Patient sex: M
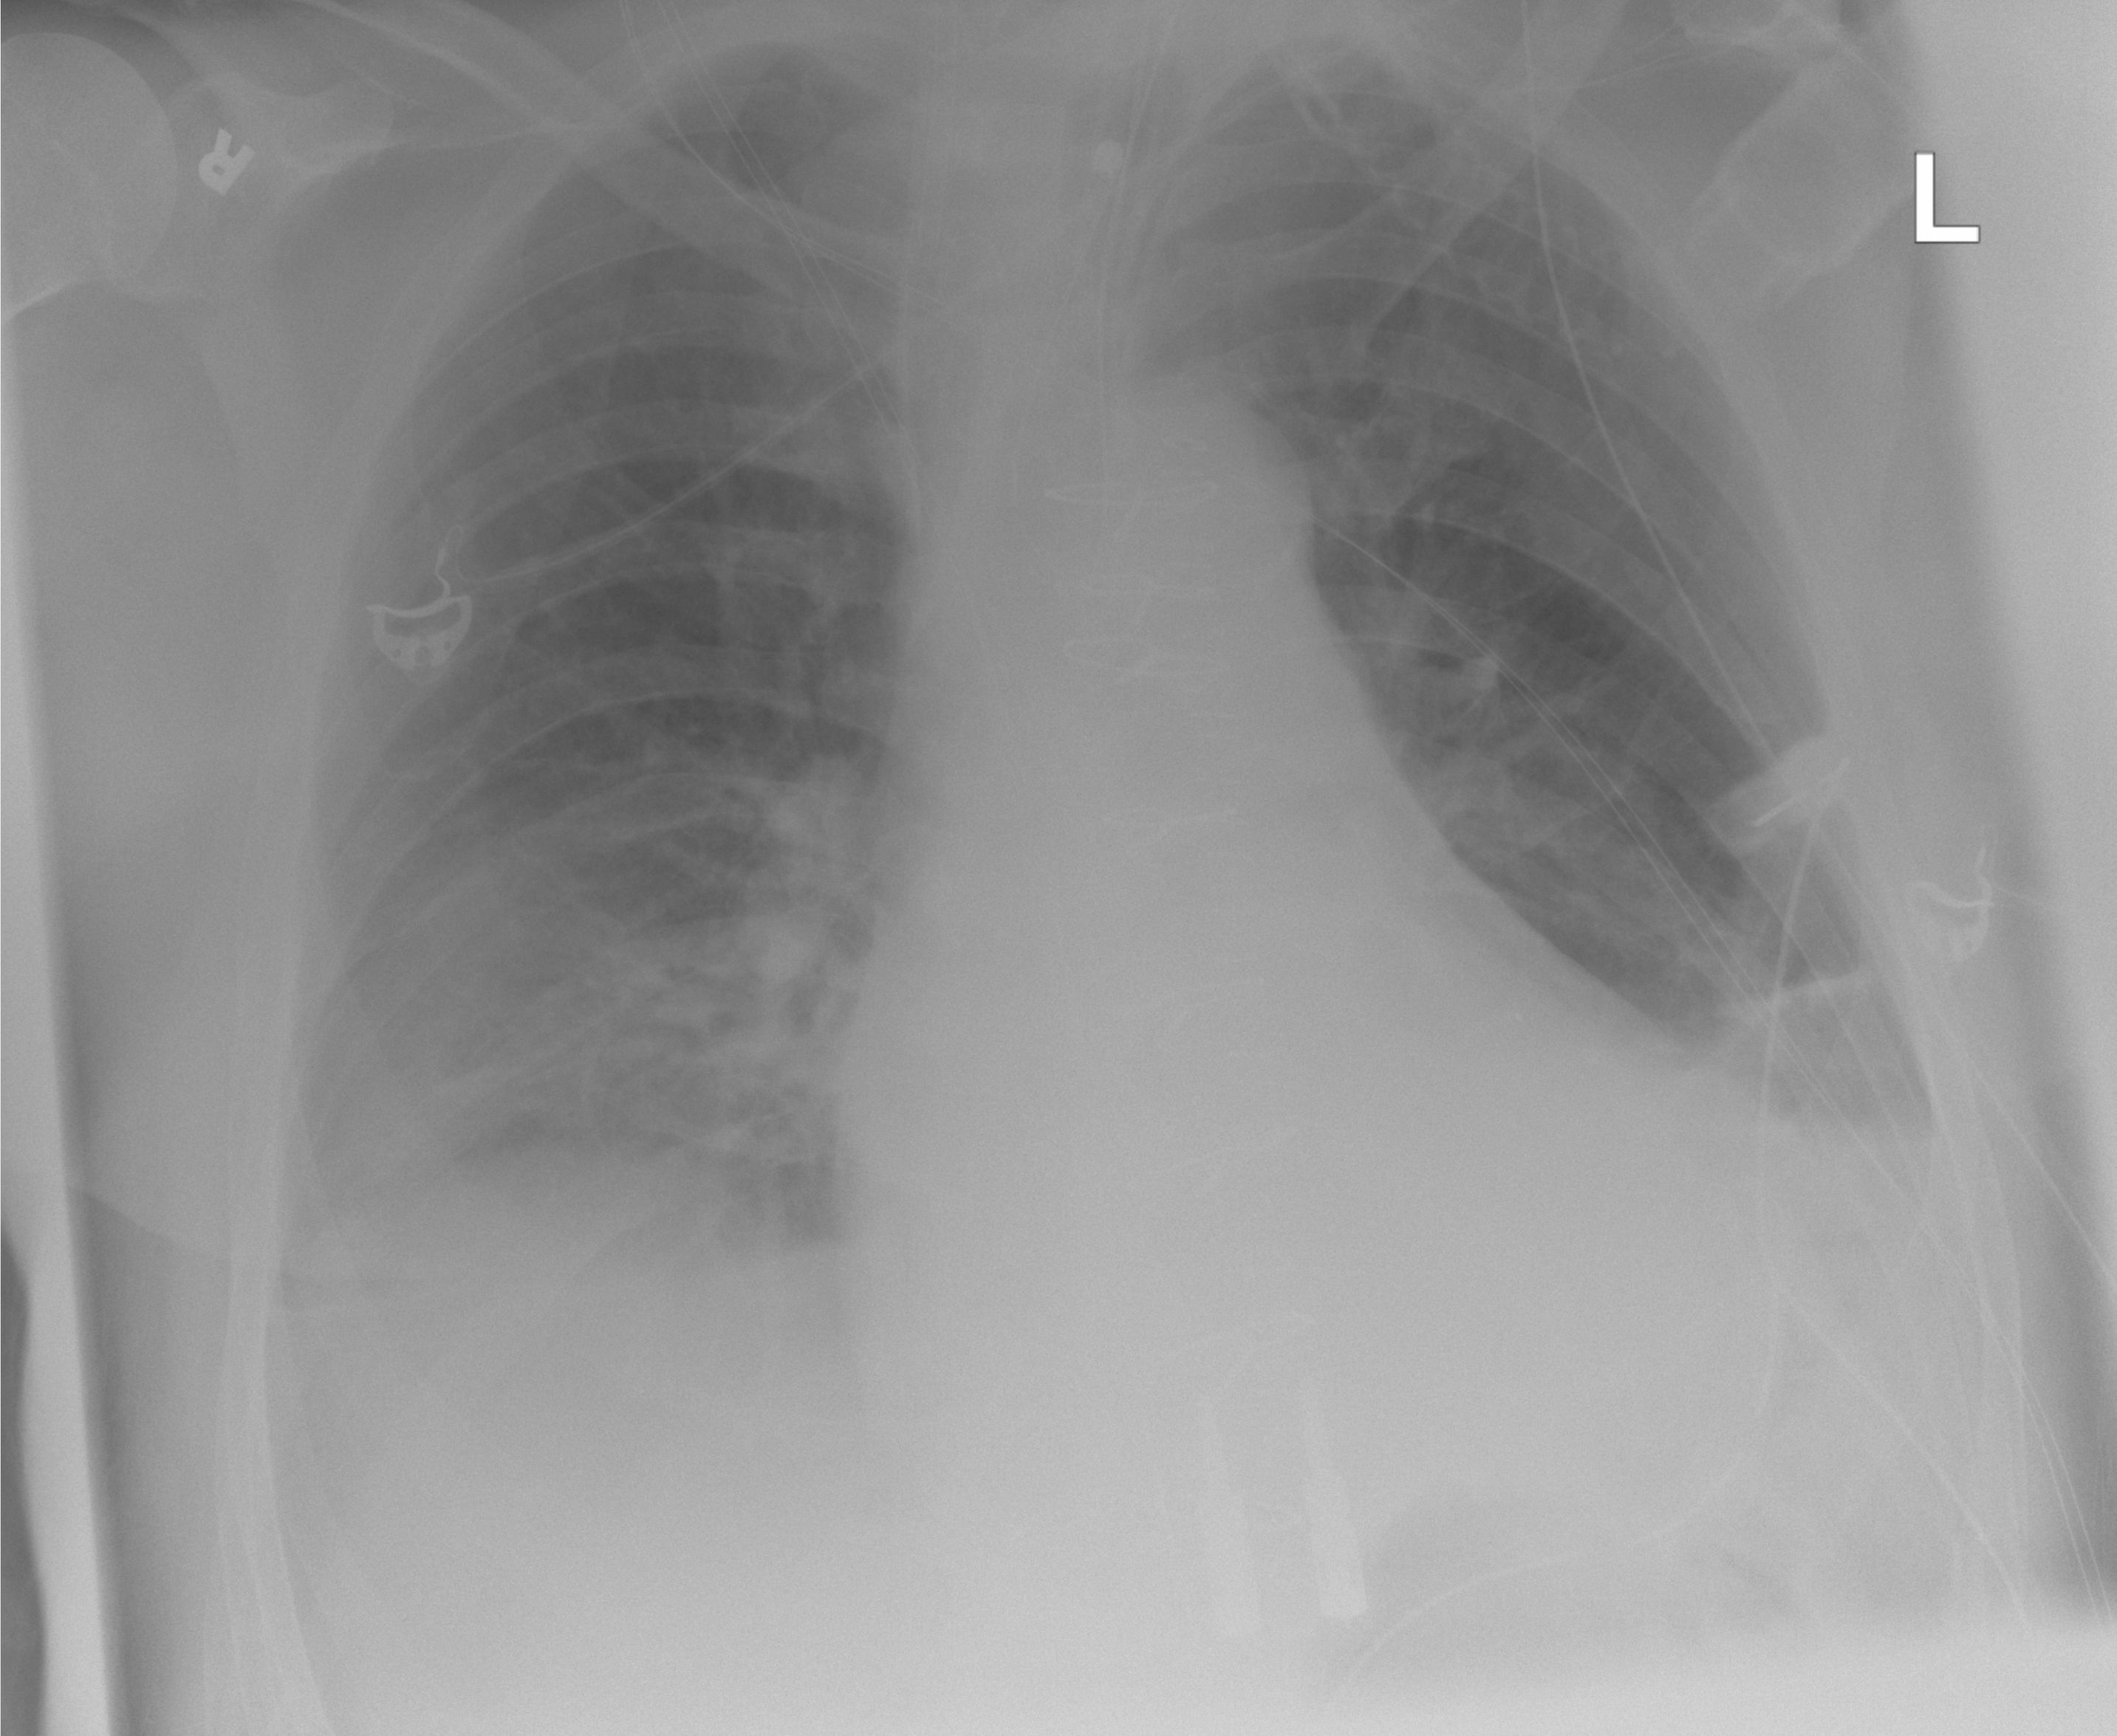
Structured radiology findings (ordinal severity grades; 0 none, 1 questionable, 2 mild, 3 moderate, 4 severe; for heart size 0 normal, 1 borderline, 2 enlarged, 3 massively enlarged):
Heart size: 2
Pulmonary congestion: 0
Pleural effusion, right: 2
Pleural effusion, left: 1
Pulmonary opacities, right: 3
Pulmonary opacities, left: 0
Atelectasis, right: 2
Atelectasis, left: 2